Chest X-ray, AP view. Patient: 30 years old, sex F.
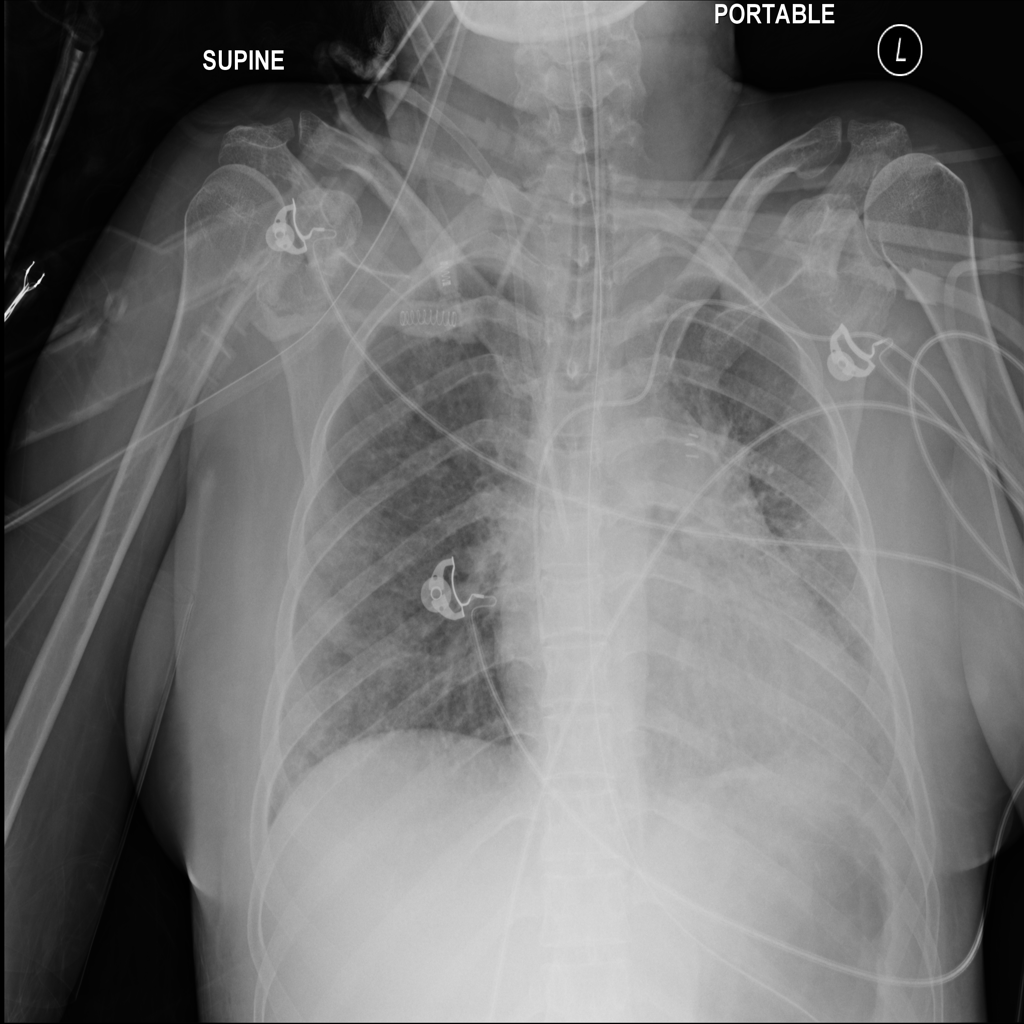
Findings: No Finding